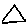
Label: triangle